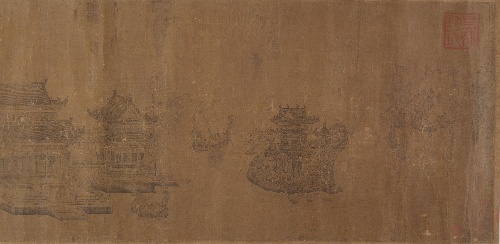
Title: 元  佚名  臨王振鵬  金明池圖  卷|Dragon Boat Regatta on Jinming Lake
Artist: Wang Zhenpeng
Artist bio: Chinese, active ca. 1275–1330
Date: 14th century (?)
Object type: Handscroll
Classification: Paintings
Medium: Handscroll; ink on silk
Culture: China
Period: Yuan dynasty (1271–1368)
Dimensions: Image: 13 1/2 x 17 ft 6 in. (34.3 cm x 53.8 m)
Department: Asian Art
Credit line: Purchase, Bequest of Dorothy Graham Bennett, 1966
Accession year: 1966
Repository: Metropolitan Museum of Art, New York, NY
Tags: Lakes|Boats